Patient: sex M, age 73
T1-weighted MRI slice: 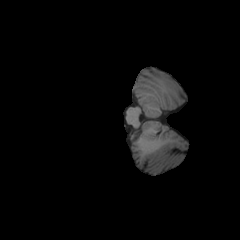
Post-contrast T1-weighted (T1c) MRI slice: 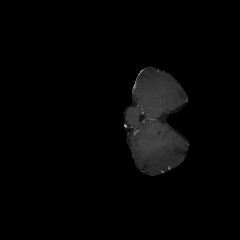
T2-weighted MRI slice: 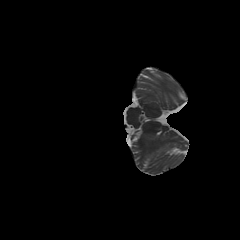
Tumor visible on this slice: no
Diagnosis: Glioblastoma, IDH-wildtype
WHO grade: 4